Question: I want to create a signed apk, and eclipse shows me this dialog
I'm using custom SDK ( not from google ).
Is anybody knows how to fix this problem ?
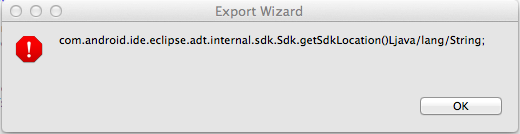
Answer: This error throws IDE. In your case - Eclipse.
Try to reinstall IDE and it's must worked.